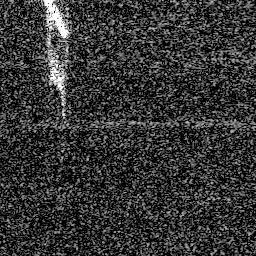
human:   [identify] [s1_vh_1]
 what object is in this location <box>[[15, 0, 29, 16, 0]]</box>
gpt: <ref>1 medium ship at the top left</ref>